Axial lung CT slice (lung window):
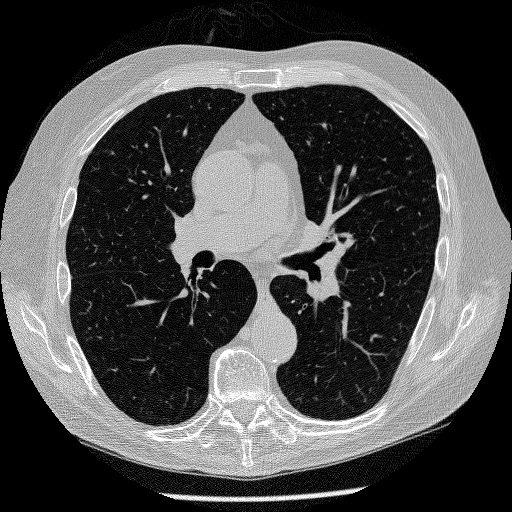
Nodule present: no